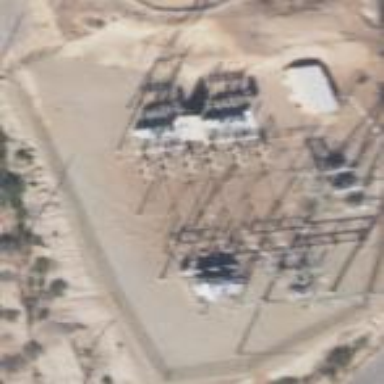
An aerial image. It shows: Outdoor distribution substation protected by fence.